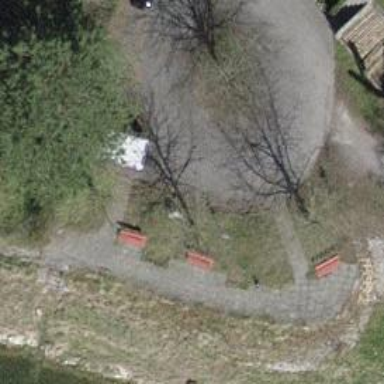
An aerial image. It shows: Bench.